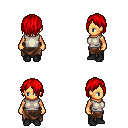
a pixel art fantasy rpg character, female body template, human, tanned skin, white sleeveless shirt, robe skirt, red bangs hairstyle, black shoes, four views (front, back, left, right), 2x2 character sprite sheet, small pixel art, hard edges, no anti-aliasing